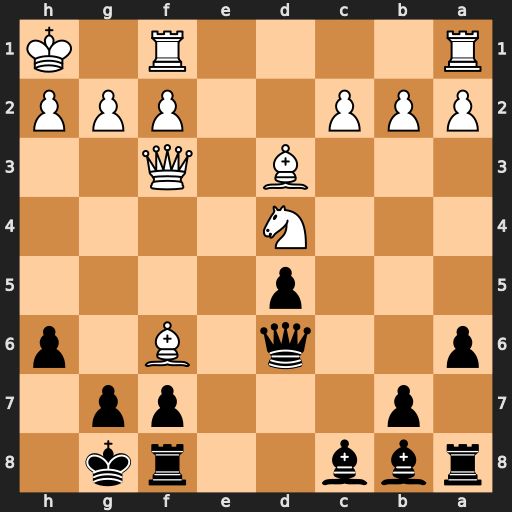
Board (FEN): rbb2rk1/1p3pp1/p2q1B1p/3p4/3N4/3B1Q2/PPP2PPP/R4R1K
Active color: b
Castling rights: -
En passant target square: -
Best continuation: Qxh2#